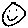
Label: smiley face